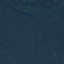
Label: Forest